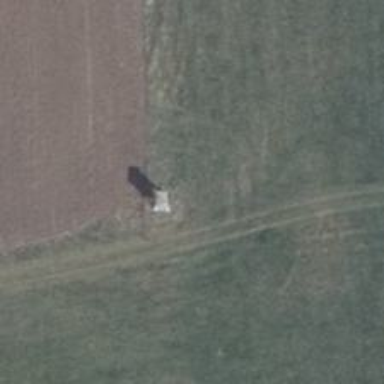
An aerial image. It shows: Hunting stand.